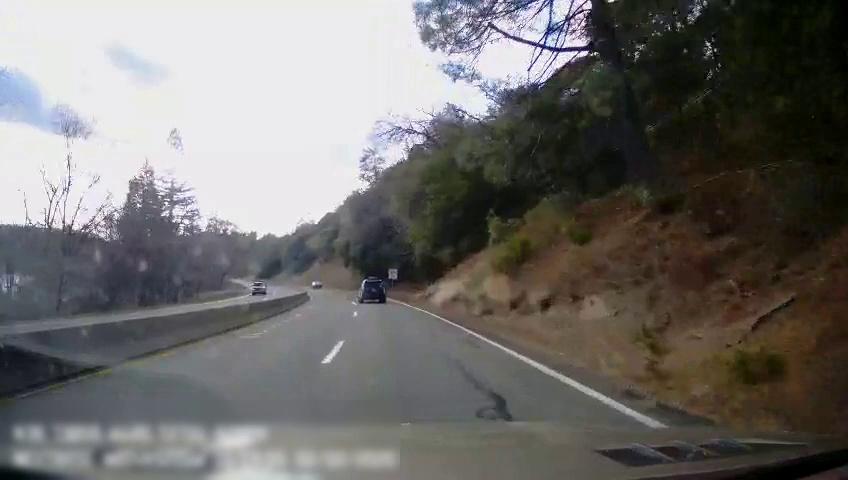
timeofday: Day
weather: Cloudy
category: Drivable Space
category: Drivable Space
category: Vehicles | SUV
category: Vehicles | Car
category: Vehicles | Truck
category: Lanes | Alternate Lane
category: Lanes | Current Lane
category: Lanes | Current Lane